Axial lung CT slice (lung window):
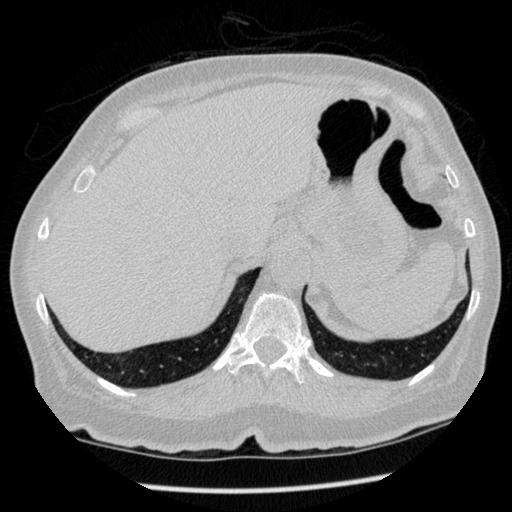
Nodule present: no